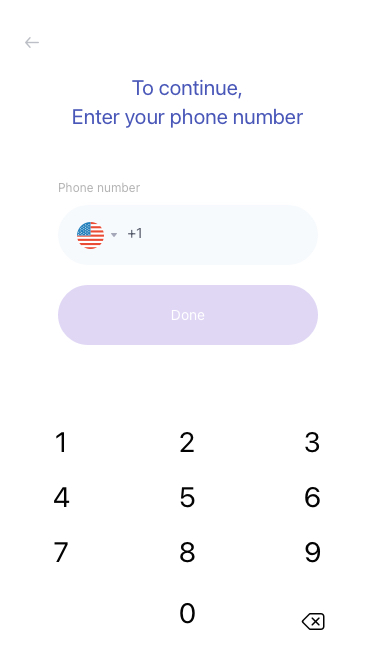
Text in this UI design:
+1
Phone number
0
9
8
7
6
5
4
3
2
1
To continue,
Enter your phone number